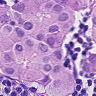
Metastatic tissue present: yes